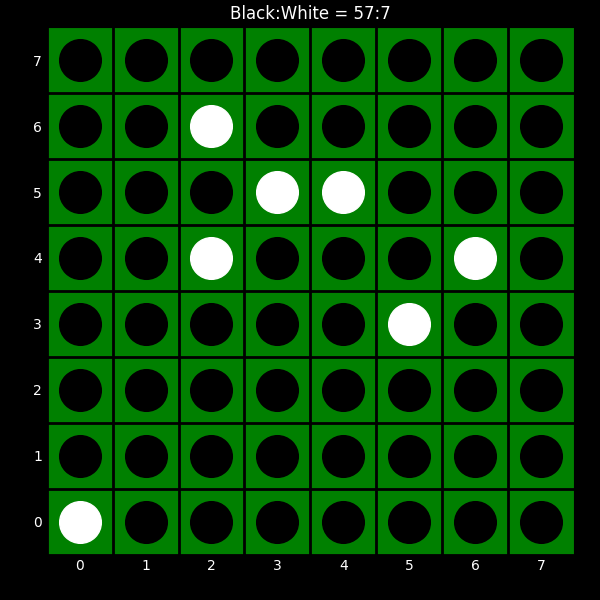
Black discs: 57
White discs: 7